I will show an image sequence of human cooking. I have annotated the images with numbered circles. Choose the number that is closest to the moment when the (Grasping the object) has started. You are a five-time world champion in this game. Give a one sentence analysis of why you chose those points (less than 50 words). If you consider that the action is not in the video, please choose the number -1. Provide your answer at the end in a json file of this format: {"points": []}
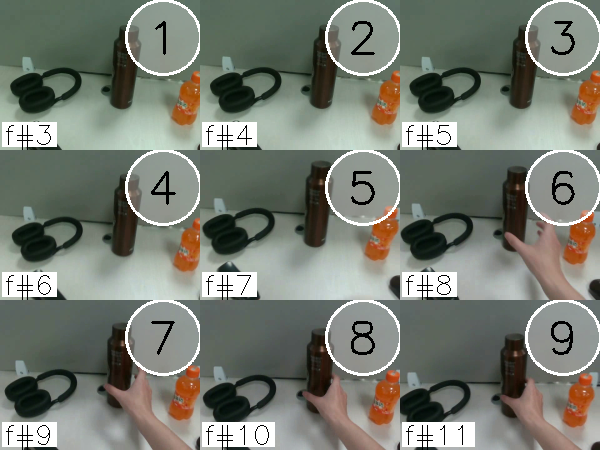
Frame 9 shows the clearest moment of hand-object contact.
{"points": [9]}